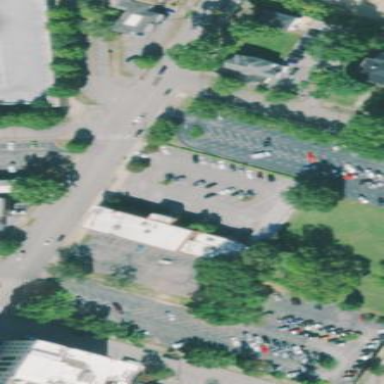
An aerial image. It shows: Parking area with surface.